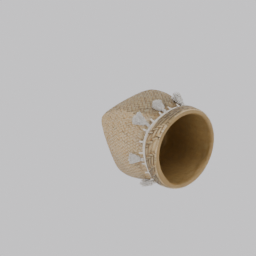
Label: decoration